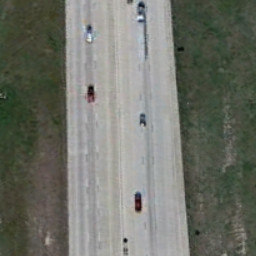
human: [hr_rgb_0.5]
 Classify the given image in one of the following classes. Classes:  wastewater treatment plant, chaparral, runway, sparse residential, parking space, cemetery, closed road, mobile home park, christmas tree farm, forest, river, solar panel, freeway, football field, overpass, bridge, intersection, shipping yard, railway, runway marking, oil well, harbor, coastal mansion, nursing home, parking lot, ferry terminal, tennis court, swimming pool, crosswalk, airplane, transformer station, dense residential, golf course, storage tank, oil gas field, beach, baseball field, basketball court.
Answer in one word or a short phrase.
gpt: freeway